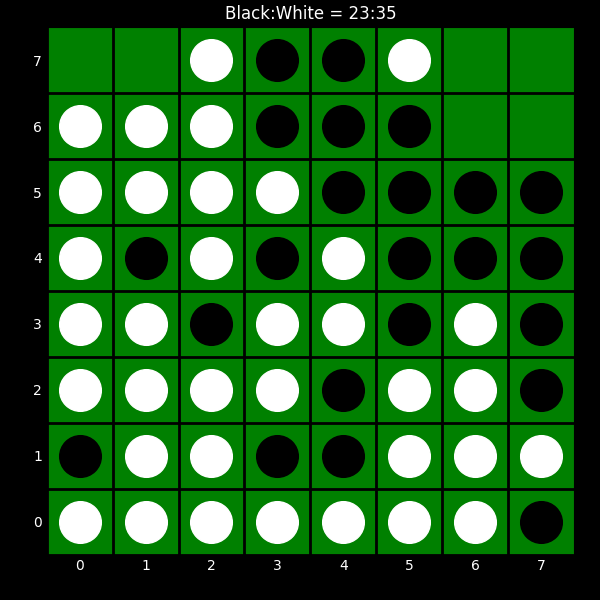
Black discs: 23
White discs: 35